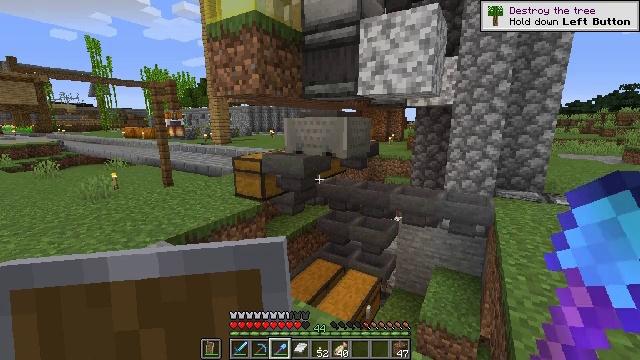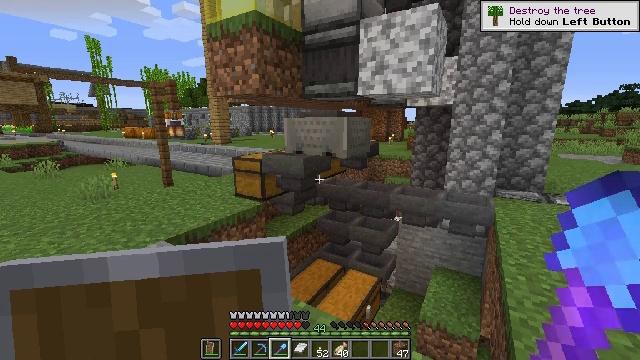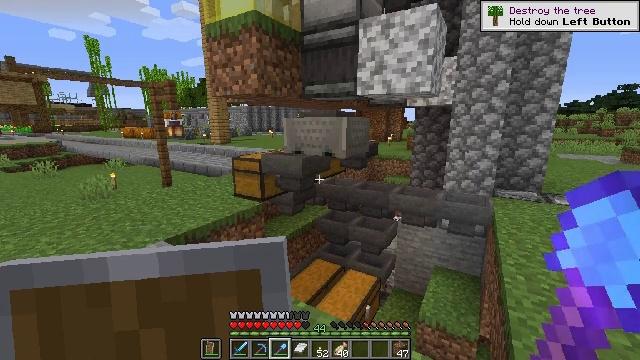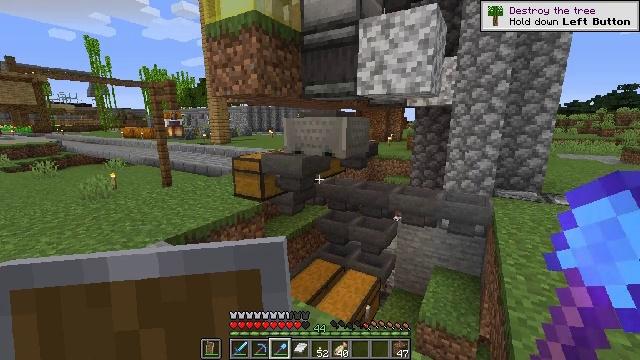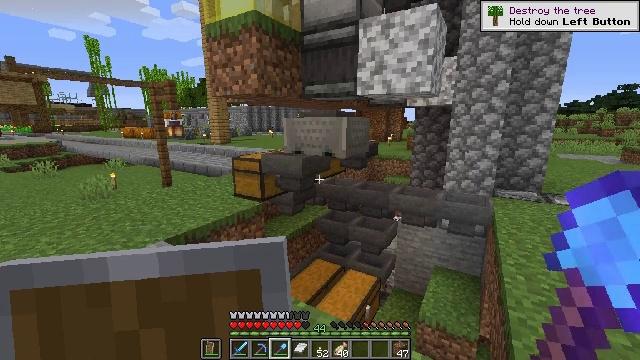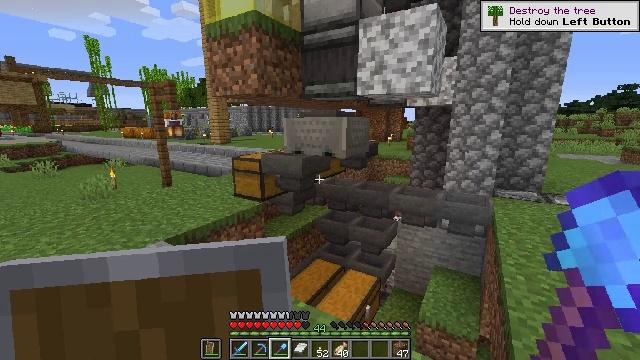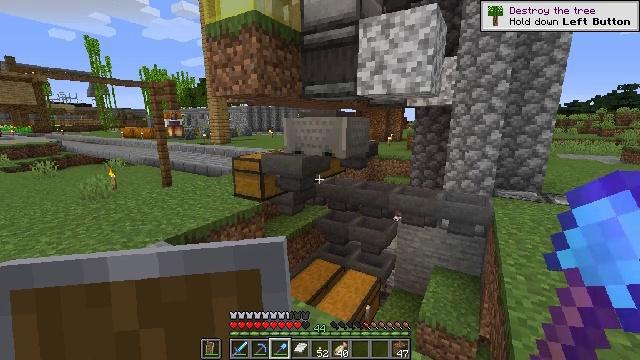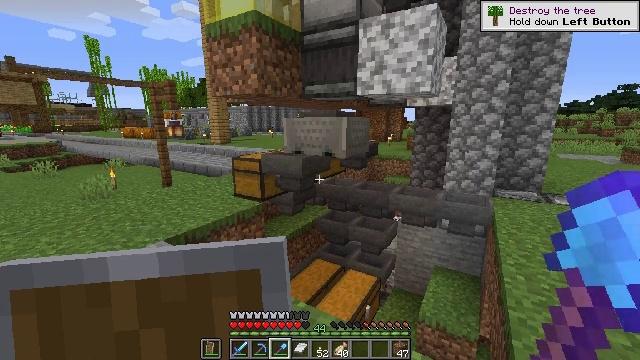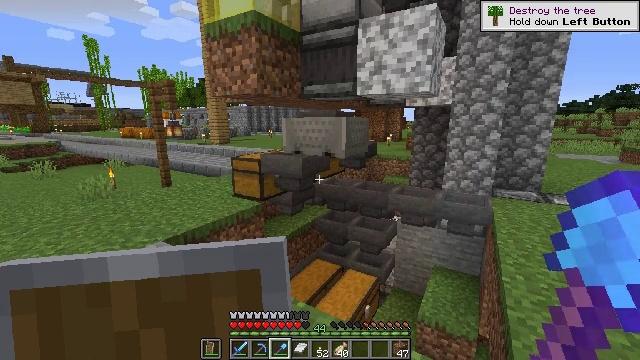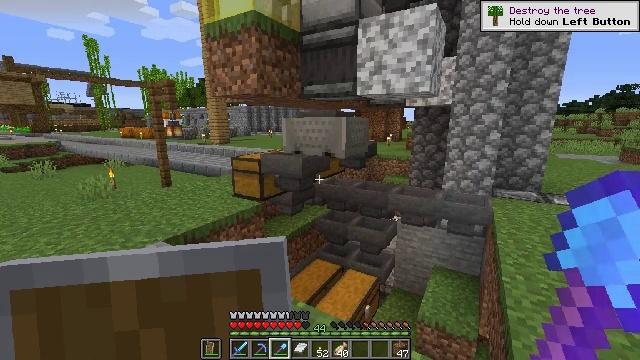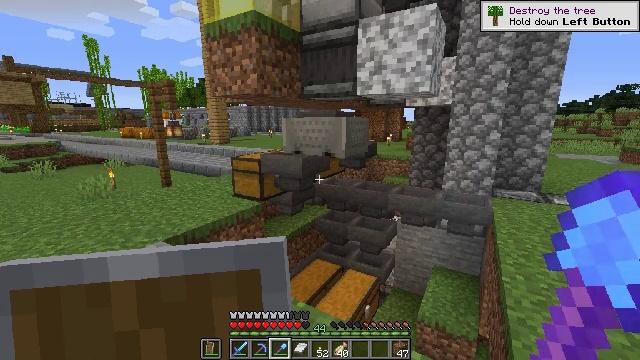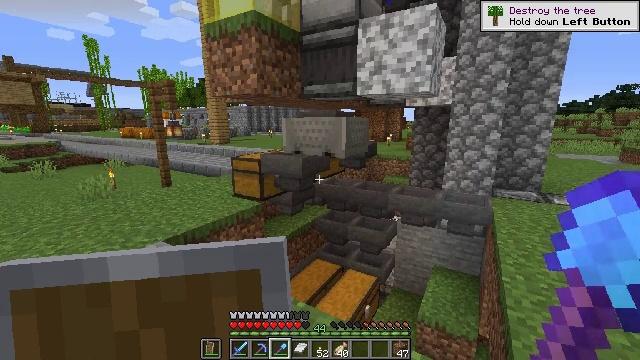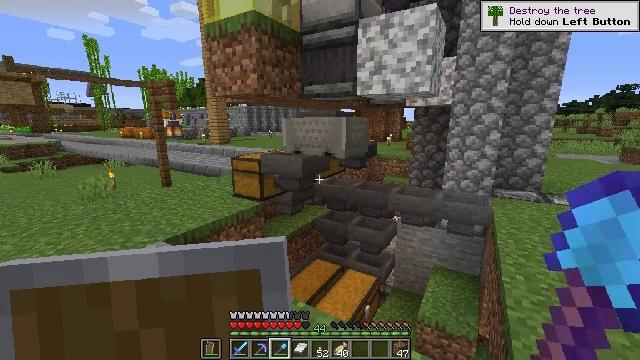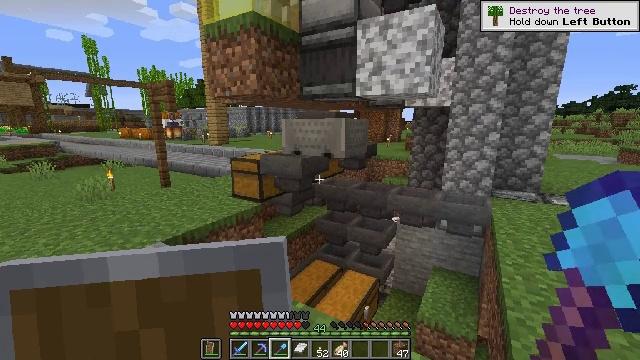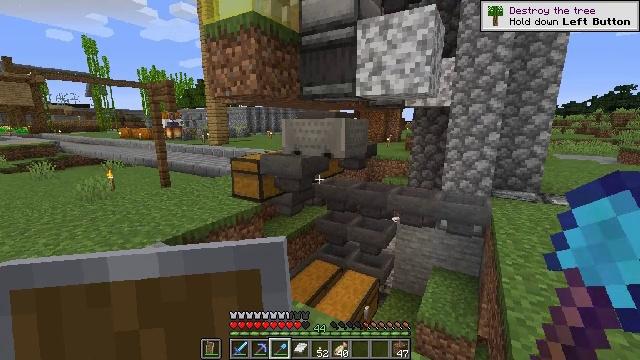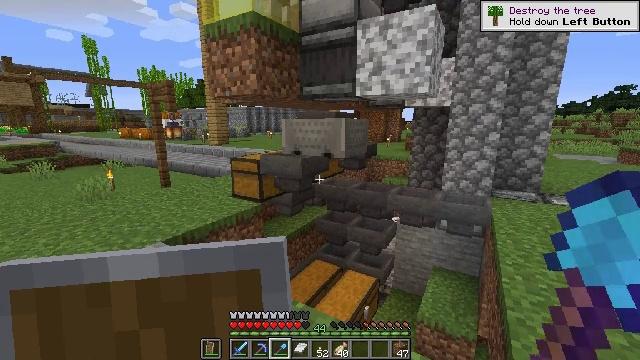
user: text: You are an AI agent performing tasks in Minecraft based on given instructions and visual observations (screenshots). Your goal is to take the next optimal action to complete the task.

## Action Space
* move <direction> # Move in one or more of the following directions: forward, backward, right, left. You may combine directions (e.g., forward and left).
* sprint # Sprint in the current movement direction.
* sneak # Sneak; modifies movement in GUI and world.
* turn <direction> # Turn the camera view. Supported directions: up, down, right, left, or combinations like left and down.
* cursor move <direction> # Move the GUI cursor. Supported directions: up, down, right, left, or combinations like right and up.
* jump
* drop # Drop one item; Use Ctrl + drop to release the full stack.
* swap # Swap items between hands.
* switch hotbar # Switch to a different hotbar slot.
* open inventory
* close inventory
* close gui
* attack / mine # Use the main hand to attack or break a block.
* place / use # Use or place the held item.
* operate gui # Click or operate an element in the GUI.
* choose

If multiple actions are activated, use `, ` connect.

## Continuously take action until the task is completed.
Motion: motion action
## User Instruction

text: Break the observer to move it.
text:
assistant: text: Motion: no_op
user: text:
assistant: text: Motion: no_op
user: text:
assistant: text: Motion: no_op
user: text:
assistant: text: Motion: no_op
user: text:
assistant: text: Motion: no_op
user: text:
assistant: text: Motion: no_op
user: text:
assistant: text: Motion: no_op
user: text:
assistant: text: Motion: no_op
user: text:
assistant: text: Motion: no_op
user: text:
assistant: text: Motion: no_op
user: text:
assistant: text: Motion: no_op
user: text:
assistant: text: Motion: no_op
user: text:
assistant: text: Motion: no_op
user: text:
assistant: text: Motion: no_op
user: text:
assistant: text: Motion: no_op
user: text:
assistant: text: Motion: no_op
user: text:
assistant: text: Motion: no_op
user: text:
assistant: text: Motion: no_op
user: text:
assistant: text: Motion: no_op
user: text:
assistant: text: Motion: no_op
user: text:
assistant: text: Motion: no_op
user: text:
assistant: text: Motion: no_op
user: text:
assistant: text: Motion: no_op
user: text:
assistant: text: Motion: no_op
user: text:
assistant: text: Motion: no_op
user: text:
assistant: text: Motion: no_op
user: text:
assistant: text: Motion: no_op
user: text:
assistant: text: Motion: no_op
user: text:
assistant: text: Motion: no_op
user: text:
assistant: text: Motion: no_op